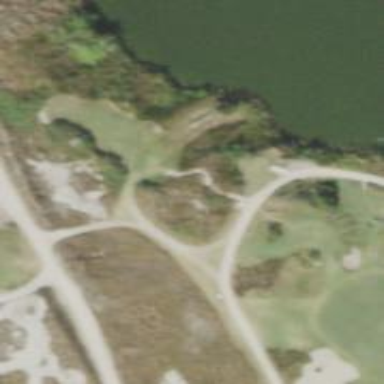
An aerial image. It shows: Path for both road and golf.